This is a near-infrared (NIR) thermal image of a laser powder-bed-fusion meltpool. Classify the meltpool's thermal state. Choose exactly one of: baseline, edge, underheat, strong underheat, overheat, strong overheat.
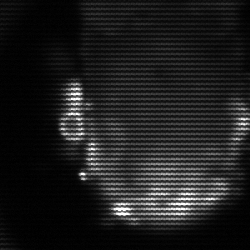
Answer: baseline